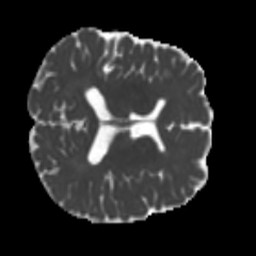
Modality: MD
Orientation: axial
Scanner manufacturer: siemens
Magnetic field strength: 3 T
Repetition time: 4 s
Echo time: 0.0594 s